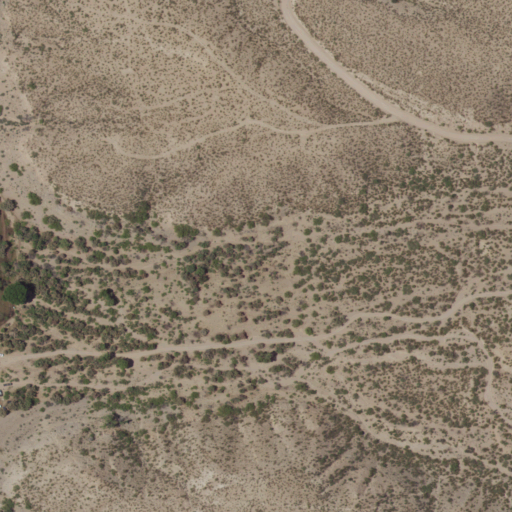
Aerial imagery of valley in New Mexico named Pulido Canyon containing shrub and herbaceous wetlands